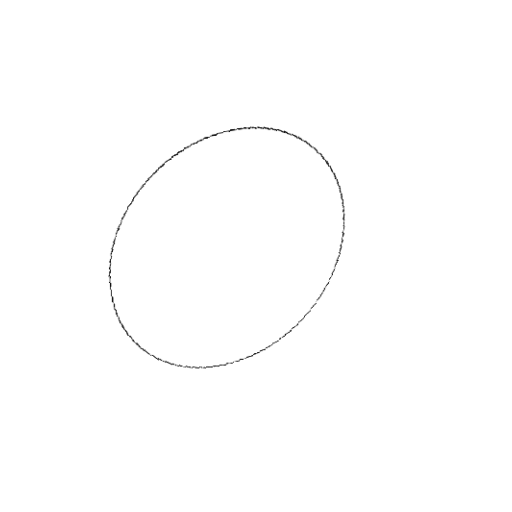
Crossing number: 0